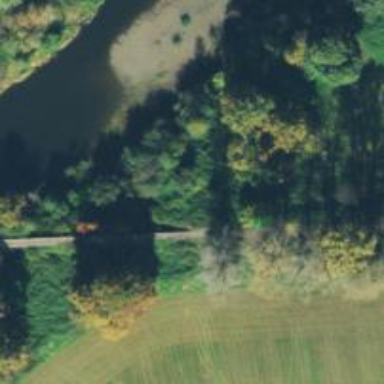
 now serving as cycleway. The railway has been repurposed into rail-trail."